Question: Find the area of the following quadrilateral, where all points are on integers. The result is rounded to 1 decimal place
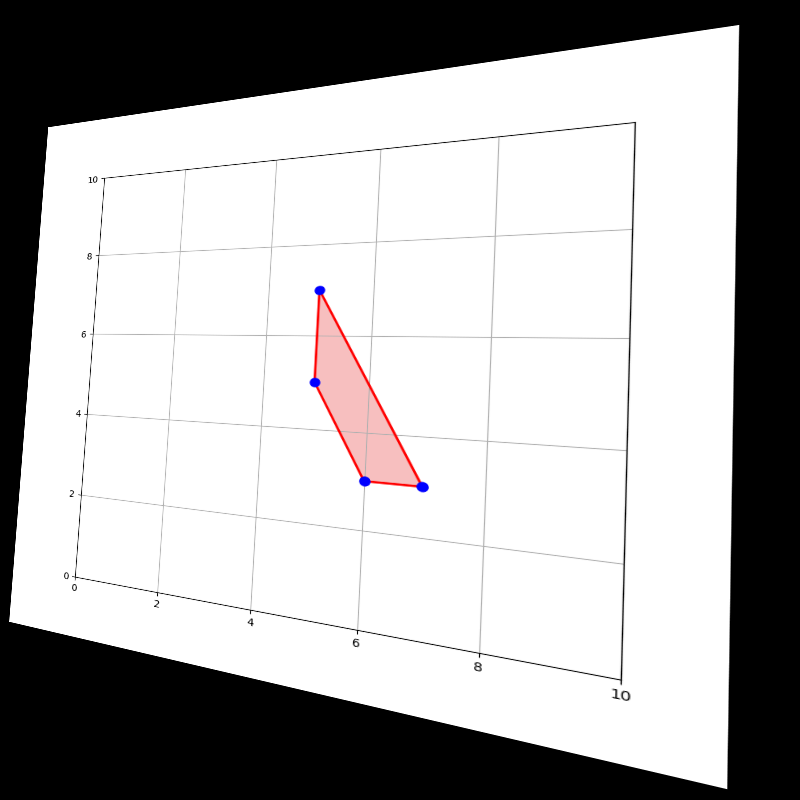
Answer: 3.0